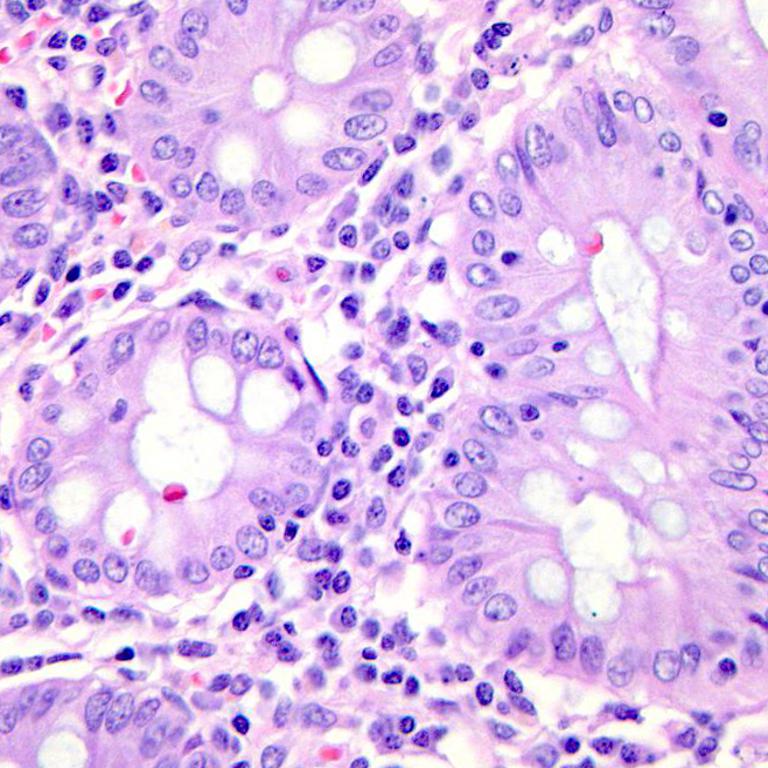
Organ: colon
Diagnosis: benign